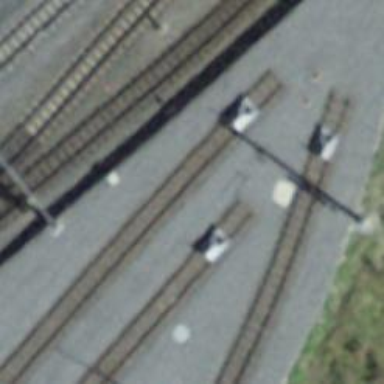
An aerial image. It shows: Railway buffer stop.